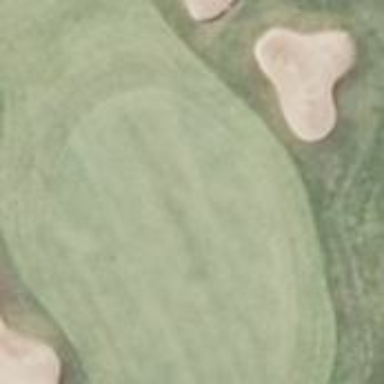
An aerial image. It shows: Golf green.